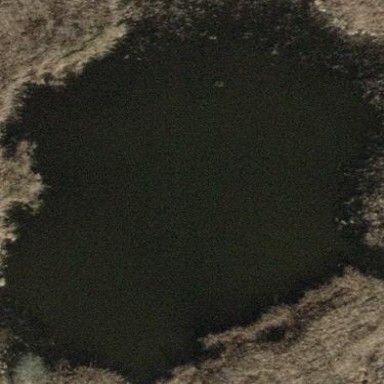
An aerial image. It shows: Lake with natural water.